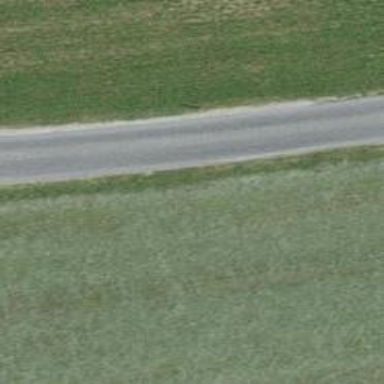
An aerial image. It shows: Unclassified road with asphalt surface.